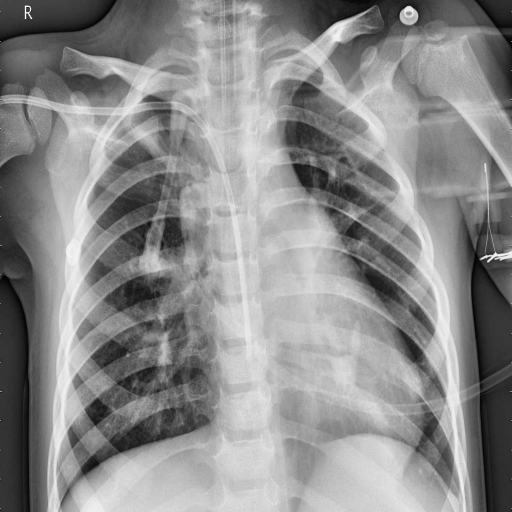
Finding: PNEUMONIA